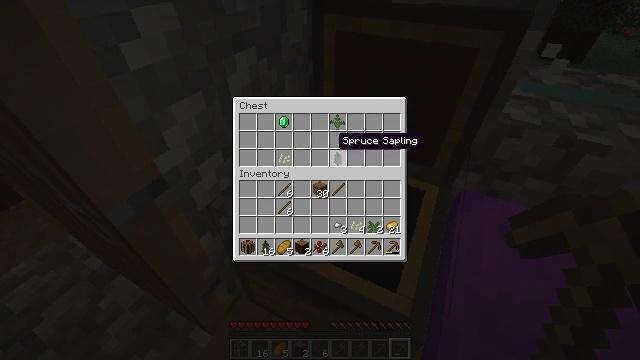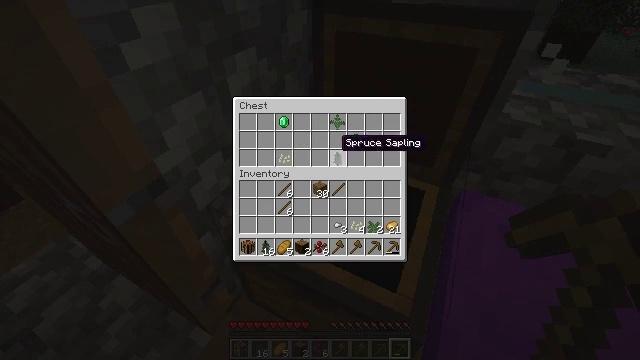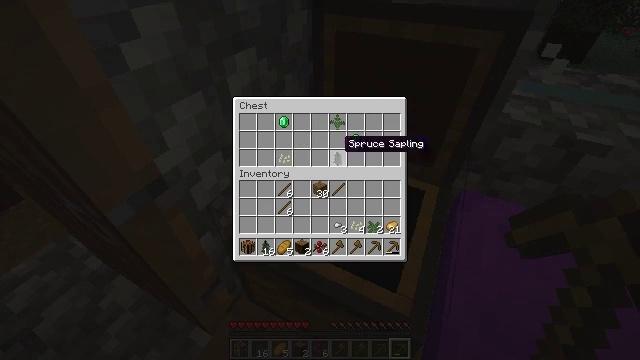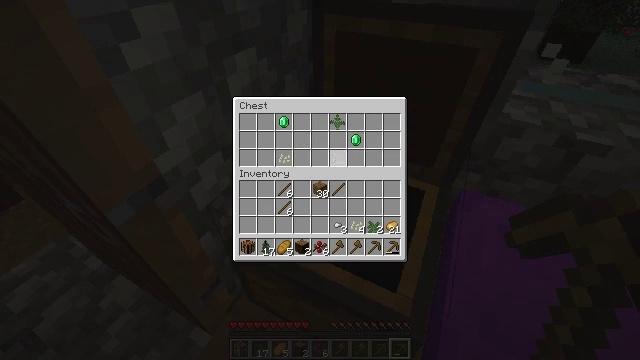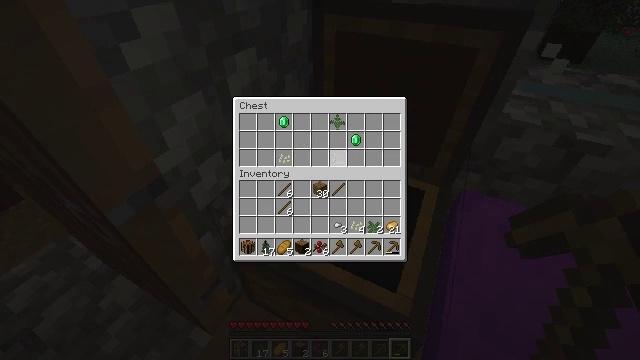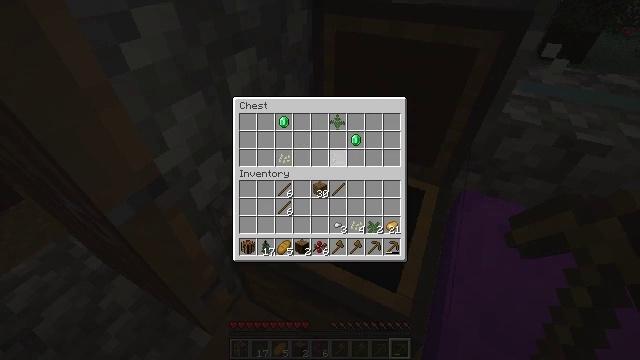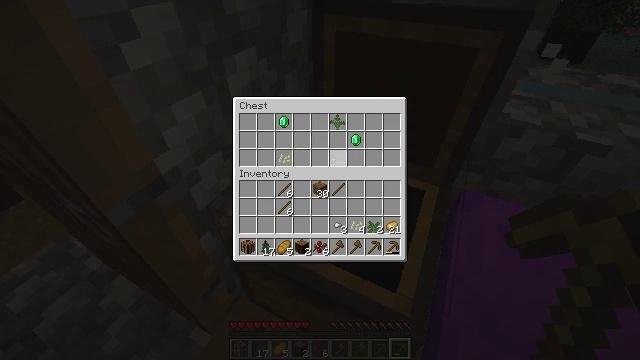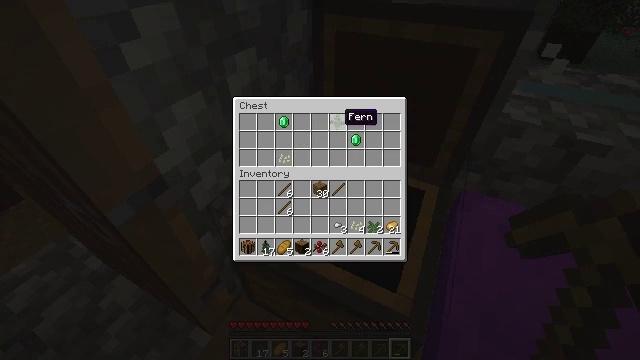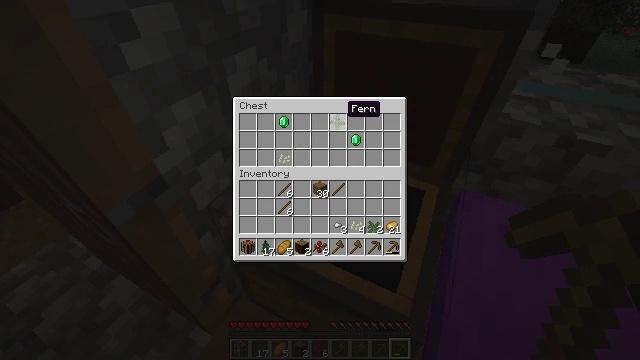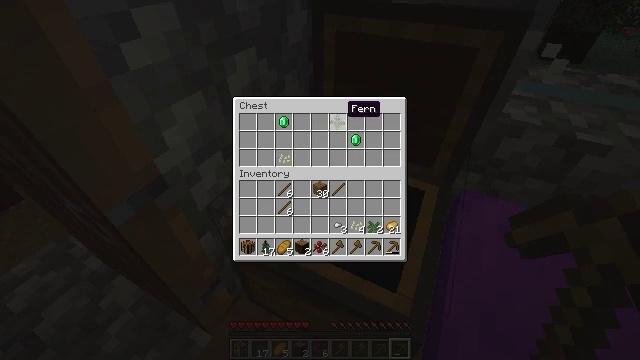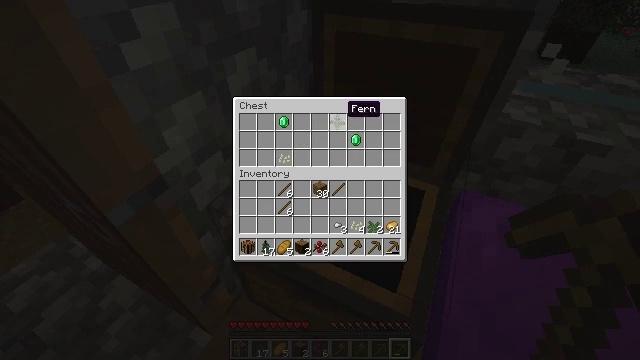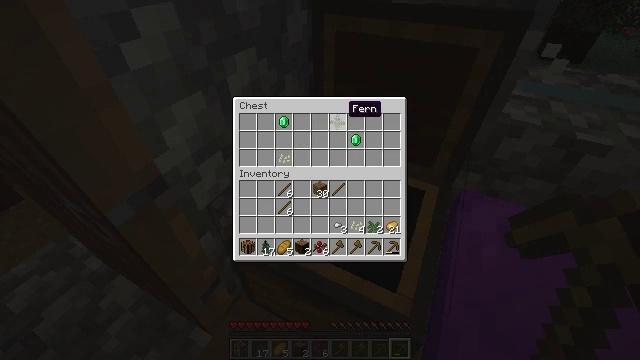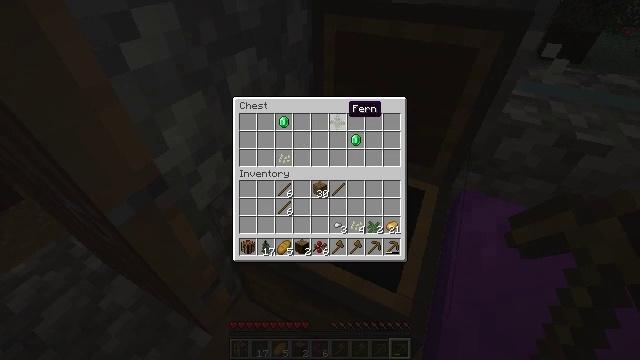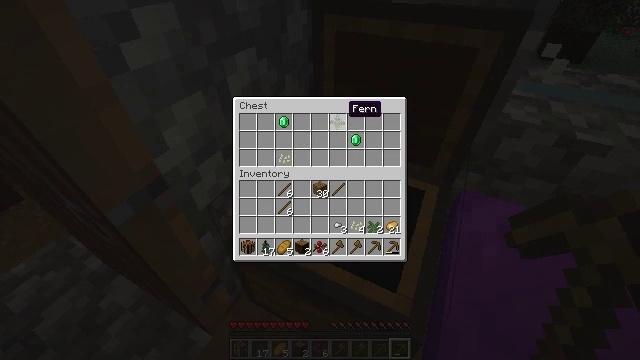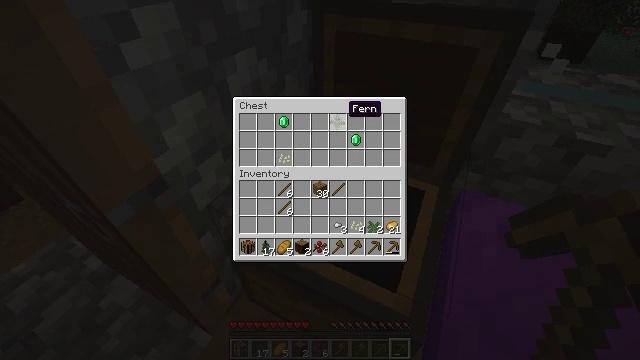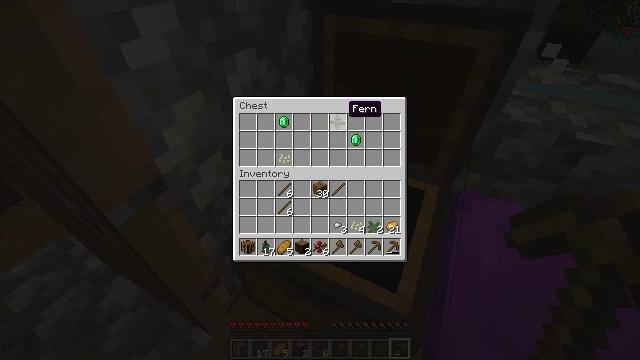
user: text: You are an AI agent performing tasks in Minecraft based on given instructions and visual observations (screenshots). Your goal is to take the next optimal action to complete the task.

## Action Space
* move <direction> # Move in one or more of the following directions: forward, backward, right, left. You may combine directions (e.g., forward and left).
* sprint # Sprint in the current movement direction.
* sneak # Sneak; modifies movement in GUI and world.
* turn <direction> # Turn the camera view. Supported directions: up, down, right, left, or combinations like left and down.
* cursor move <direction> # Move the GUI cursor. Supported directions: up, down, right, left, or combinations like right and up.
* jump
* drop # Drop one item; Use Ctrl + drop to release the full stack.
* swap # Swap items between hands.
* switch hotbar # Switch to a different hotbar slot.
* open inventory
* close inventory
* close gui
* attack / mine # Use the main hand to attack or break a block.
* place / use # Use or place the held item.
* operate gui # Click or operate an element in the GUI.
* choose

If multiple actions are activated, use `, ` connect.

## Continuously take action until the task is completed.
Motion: motion action
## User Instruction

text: Collect the pumpkin by holding left button.
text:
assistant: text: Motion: sneak
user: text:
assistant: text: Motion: sneak
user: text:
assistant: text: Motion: sneak, operate gui
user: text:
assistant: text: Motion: sneak, operate gui
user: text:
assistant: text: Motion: sneak, operate gui
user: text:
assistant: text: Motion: sneak
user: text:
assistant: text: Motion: sneak, cursor move up
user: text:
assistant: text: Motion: sneak, cursor move up
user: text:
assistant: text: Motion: sneak
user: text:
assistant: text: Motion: sneak
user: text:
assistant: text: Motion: sneak
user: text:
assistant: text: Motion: sneak
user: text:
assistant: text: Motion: sneak
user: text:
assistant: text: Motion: sneak
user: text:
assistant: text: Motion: sneak
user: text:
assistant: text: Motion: sneak, operate gui
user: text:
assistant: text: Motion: sneak, operate gui
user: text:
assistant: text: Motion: sneak, operate gui
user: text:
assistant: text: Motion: sneak, cursor move right and down
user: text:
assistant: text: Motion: sneak
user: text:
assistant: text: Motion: sneak
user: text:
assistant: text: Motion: sneak
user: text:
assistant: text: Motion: sneak
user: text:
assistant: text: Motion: sneak
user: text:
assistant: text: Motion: sneak
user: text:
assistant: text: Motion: sneak
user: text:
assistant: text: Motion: sneak
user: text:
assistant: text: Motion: sneak
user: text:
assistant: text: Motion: sneak
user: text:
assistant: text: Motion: sneak